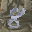
Label: 8